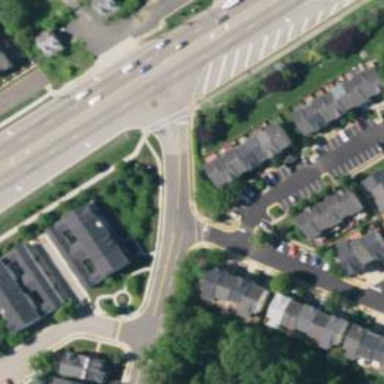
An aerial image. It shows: Road with stop sign.